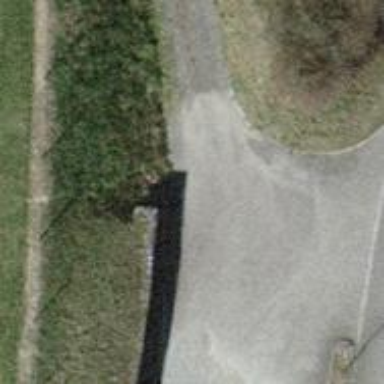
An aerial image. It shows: Service road with pebblestone surface.